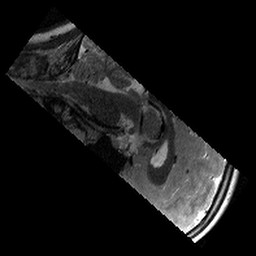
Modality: T2w
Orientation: sagittal
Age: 10
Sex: female
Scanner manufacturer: siemens
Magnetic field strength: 3 T
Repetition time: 9.23 s
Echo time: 0.067 s